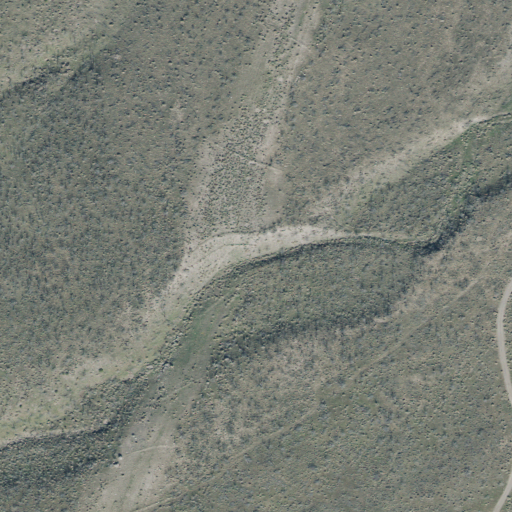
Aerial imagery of valley in Utah named Dry Ridge Canyon containing shrub and grassland